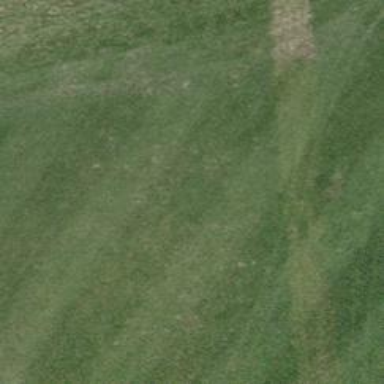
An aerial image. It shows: Golf hole.